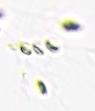
Label: Phaeocystis